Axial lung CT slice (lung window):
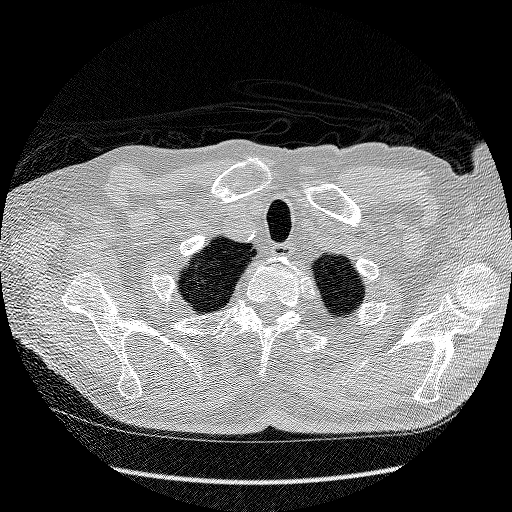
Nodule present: no